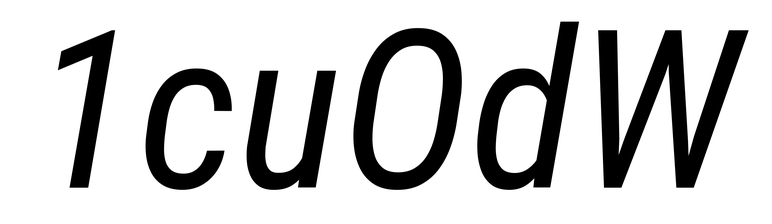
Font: Roboto-Italic_Condensed_Italic